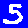
Digit: 5